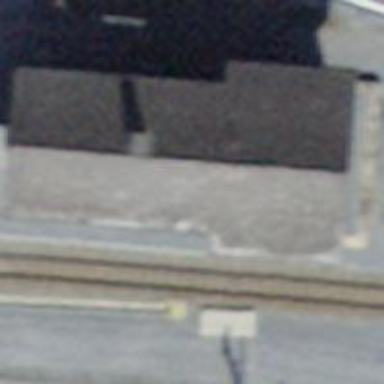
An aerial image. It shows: Railway service station.